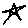
Label: star